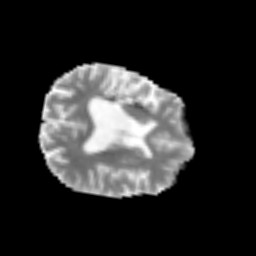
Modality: MD
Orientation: axial
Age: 51
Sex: female
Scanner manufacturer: siemens
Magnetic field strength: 3 T
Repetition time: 3.2 s
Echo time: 0.081 s